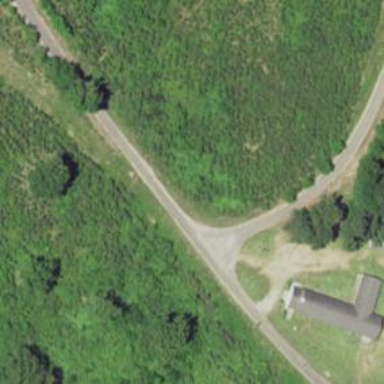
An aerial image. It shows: Culvert tunnel.